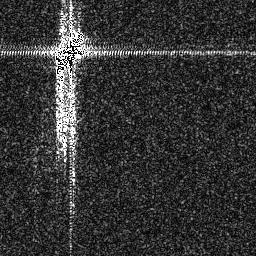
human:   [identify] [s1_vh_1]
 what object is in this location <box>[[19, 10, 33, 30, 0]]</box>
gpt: <ref>1 large ship at the top left</ref>